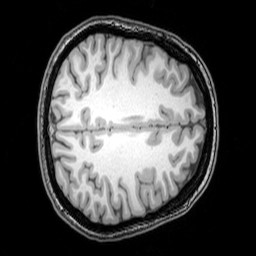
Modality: T1w
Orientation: axial
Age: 22
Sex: female
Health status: healthy
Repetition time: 0.081 s
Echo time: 0.037 s